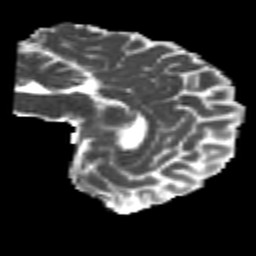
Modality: MD
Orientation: sagittal
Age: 20
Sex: male
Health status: healthy
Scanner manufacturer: philips
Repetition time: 7.385 s
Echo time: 0.08599 s